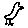
Label: bird